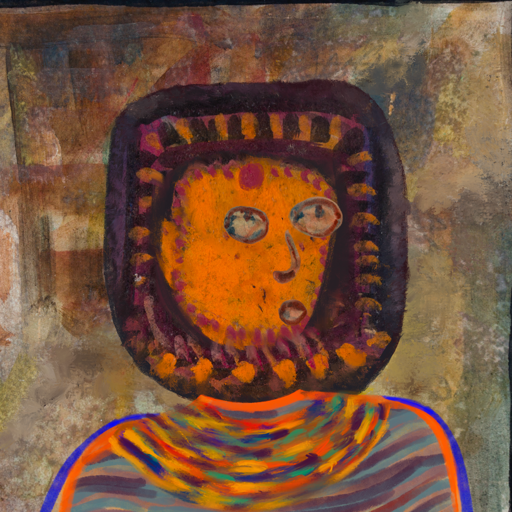
Background: Mosgoul, Head And Neck Side: Doll_w_Hair, Face Side: Orphan, Bust: Experience, Hair Side: Blank, Head Accessory: Blank, Second Necklace: An_Impression_2, Necklace: Blank, Baby: Blank